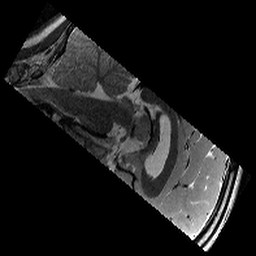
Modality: T2w
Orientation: sagittal
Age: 12
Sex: female
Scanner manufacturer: siemens
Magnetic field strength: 3 T
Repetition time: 9.23 s
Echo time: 0.067 s